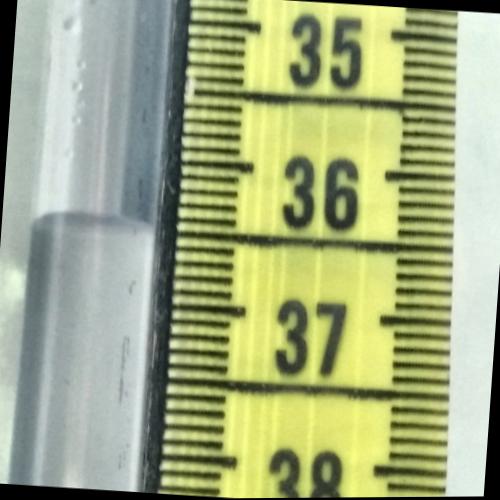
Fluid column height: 36.5 cm